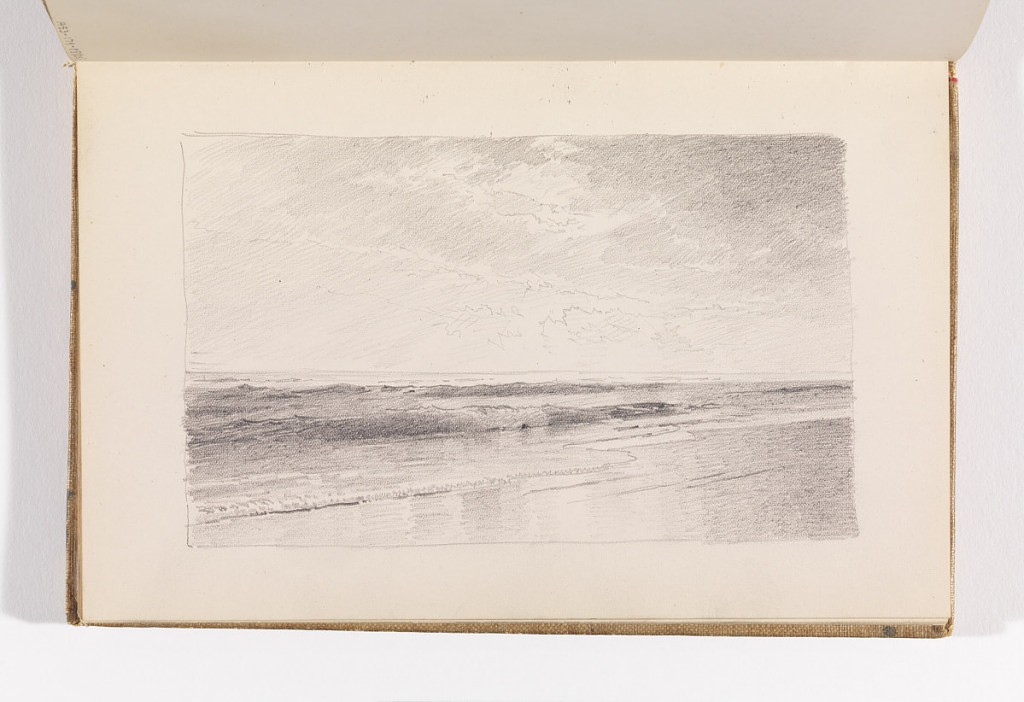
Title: Serene Beach and Ocean Scene
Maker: William Trost Richards, American, 1833–1905
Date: after 1878
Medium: Graphite on cream wove paper
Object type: Sketchbook folio
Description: Flat ocean coming onto shore, beach from left foreground to right middleground.